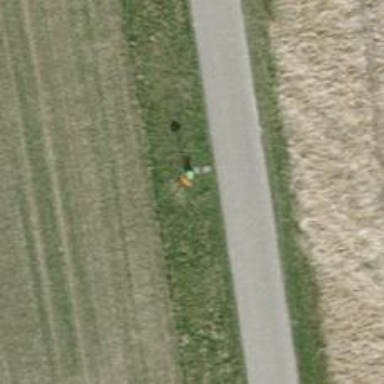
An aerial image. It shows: Pipeline marker.